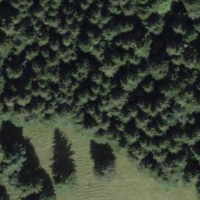
EUNIS habitat code: 43
Species observed at this site:
Vulpes vulpes